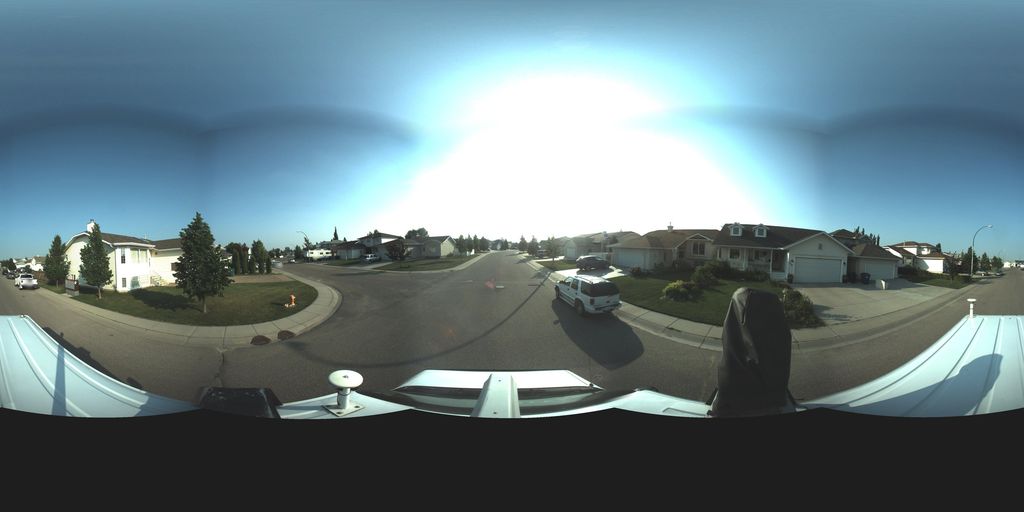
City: saskatoon